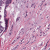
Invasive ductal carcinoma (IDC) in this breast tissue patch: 1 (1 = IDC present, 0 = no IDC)